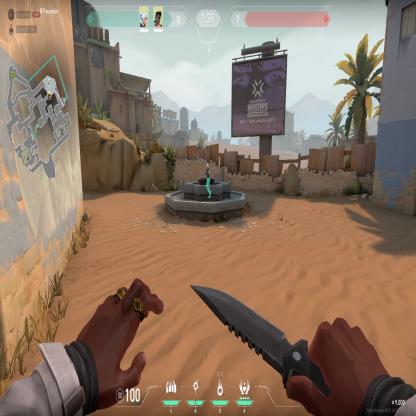
Label: teammate